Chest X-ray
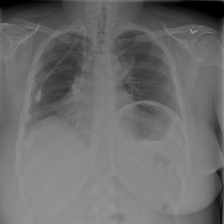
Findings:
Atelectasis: positive
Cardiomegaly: negative
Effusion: negative
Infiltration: negative
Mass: negative
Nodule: negative
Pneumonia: negative
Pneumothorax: negative
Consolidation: negative
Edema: negative
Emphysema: negative
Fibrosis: negative
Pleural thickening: negative
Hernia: negative